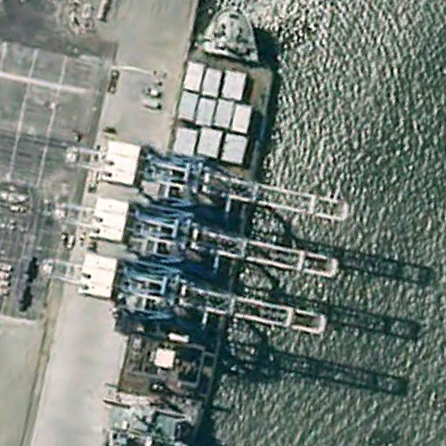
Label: Container_ship